Question: I have a database table named 'ticket' for storing ticket details. The structure of the table is given below:

As you can see, the table have a field 'generated_on' in which I am storing the date as a UNIX TIMESTAMP. It's used for storing the date on which the ticket was generated. The ticket is valid only for next 10 days.
So whenever a user tries to use the ticket, the system should check whether the current date is within 10 days of the ticket's 'generated_on' date. How can I check this in MySQL. I know that we can do it in other ways however, I am trying now by selecting the 'generated_on' with the following query:
'''
$datequery=$this->db->query("select generated_on from ticket where user_id=$userid and video_id=$videoid and status=0");
'''
and then trying to check whether today is within 10 days. But how can check this in a single MySQL query? I am using CodeIgniter framework for my project.
Can anyone help me to find the appropriate query for this?
Thanks in advance.
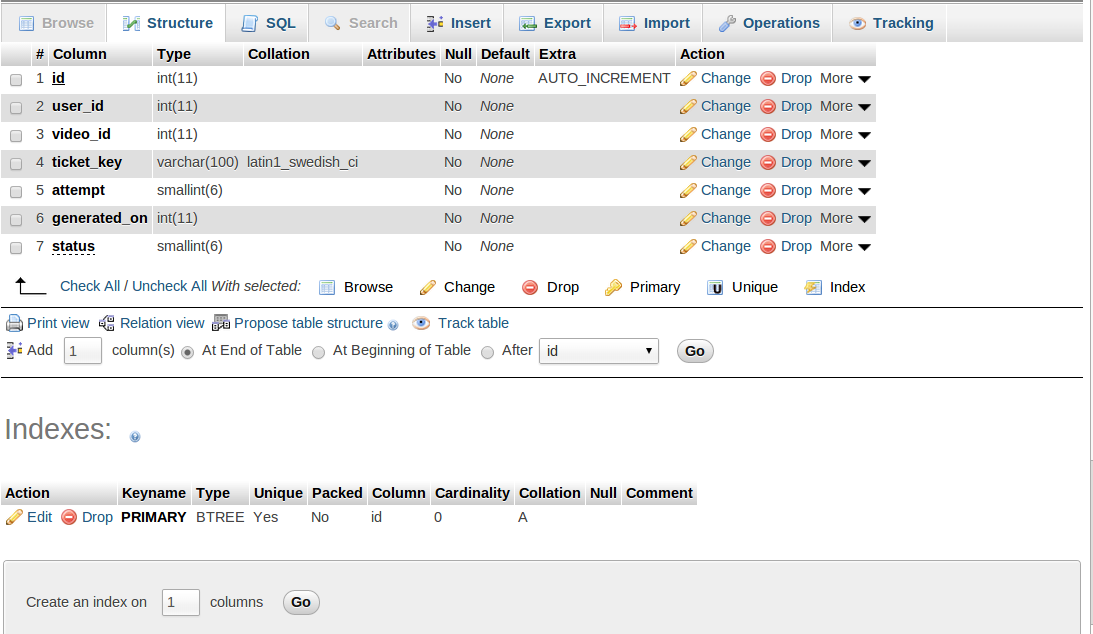
Answer: You just need to add 10 days using MySQLs 'DATE_ADD()' function, to do that you must first convert your unix timestamp to a MySQL 'datetime' format using 'FROM_UNIXTIME()' then compare it against the current time with 'NOW()'
The crucial part:
'''
DATE_ADD(FROM_UNIXTIME(generated_on), INTERVAL 10 DAY) > NOW()
'''
The full query:
'''
$query = "SELECT generated_on FROM ticket WHERE user_id = " . $userid . " AND video_id = " . $videoid . " AND status = 0 AND DATE_ADD(FROM_UNIXTIME(generated_on), INTERVAL 10 DAY) > NOW()";
'''
Based on the comments, and rounding to whole days, you can use the following:
'''
DATE_ADD(CAST(FROM_UNIXTIME(generated_on) AS DATE), INTERVAL 10 DAY) > CURDATE()
'''
Simply swapping 'NOW()' for 'CURDATE()' we use a date rather than a datetime, we also 'CAST' the datetime we created with 'FROM_UNIXTIME'
The full query:
'''
$query = "SELECT generated_on FROM ticket WHERE user_id = " . $userid . " AND video_id = " . $videoid . " AND status = 0 AND DATE_ADD(CAST(FROM_UNIXTIME(generated_on) AS DATE), INTERVAL 10 DAY) > CURDATE()";
'''